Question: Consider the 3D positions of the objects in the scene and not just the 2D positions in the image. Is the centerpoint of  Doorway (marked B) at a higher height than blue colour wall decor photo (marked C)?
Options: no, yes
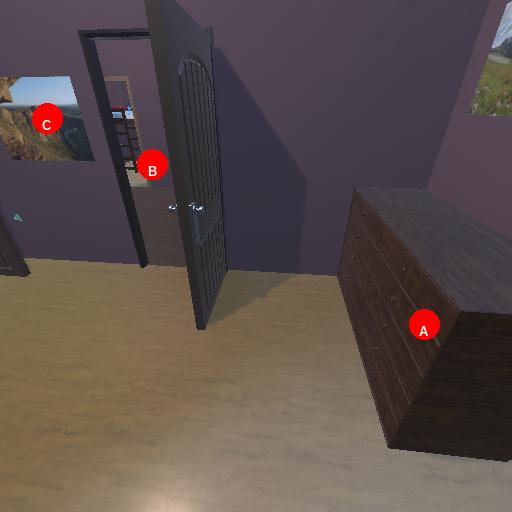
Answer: no